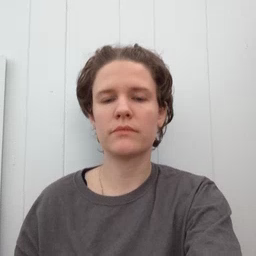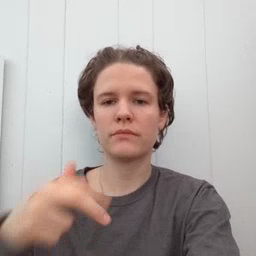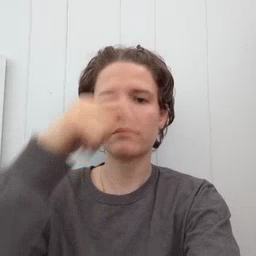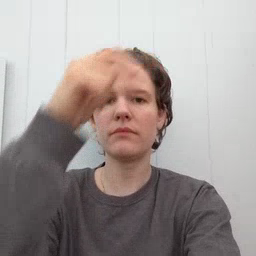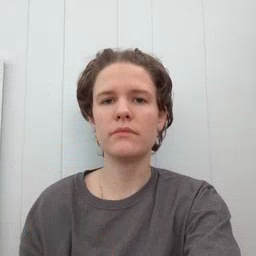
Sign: stairs